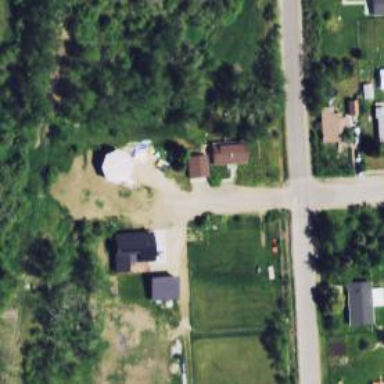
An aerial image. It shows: Driveway leading to service road.